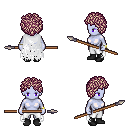
a pixel art fantasy rpg character, female body template, dark elf, purple skin, white tattered cape, white pants, white blonde curly afro hairstyle, bracelets, black shoes, spear, four views (front, back, left, right), 2x2 character sprite sheet, small pixel art, hard edges, no anti-aliasing